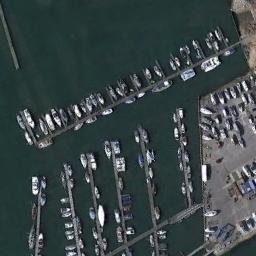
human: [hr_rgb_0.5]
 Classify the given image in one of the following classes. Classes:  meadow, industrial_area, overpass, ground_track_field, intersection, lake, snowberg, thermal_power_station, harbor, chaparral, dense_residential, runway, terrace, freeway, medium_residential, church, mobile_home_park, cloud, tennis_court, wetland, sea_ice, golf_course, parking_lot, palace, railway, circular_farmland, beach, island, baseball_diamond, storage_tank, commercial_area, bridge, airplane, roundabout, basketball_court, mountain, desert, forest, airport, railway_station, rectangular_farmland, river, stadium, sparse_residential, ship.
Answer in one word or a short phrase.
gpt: harbor